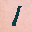
Label: 1